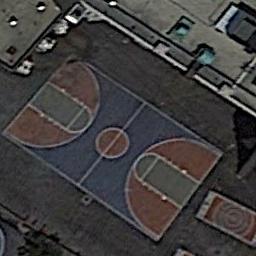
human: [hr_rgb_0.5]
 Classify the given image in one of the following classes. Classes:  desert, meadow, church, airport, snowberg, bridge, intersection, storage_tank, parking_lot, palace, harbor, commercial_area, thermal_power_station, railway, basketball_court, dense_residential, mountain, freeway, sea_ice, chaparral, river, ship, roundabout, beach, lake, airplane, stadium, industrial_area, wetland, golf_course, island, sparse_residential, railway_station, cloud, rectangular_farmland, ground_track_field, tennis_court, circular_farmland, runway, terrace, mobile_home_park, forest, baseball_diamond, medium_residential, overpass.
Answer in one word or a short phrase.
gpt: basketball_court